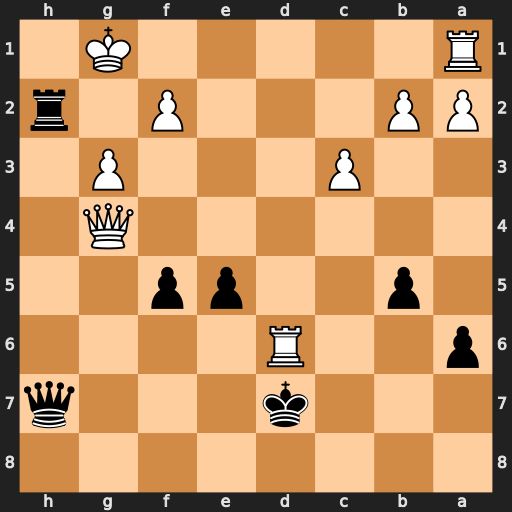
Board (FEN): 8/3k3q/p2R4/1p2pp2/6Q1/2P3P1/PP3P1r/R5K1
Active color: b
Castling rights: -
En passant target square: -
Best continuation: Kxd6 Qb4+ Kc6